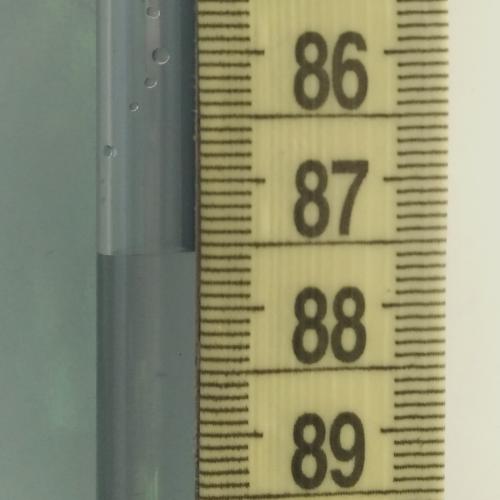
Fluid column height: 87.6 cm